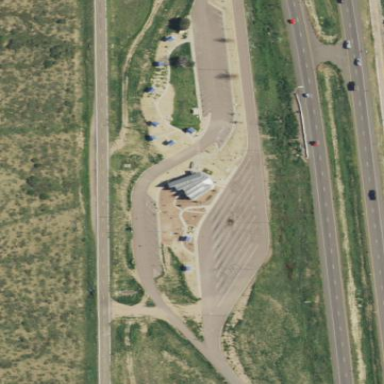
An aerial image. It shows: Rest area on the road.